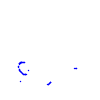
Particle: proton